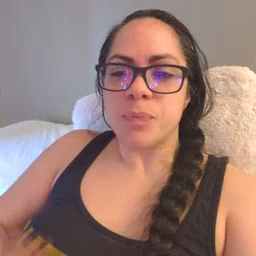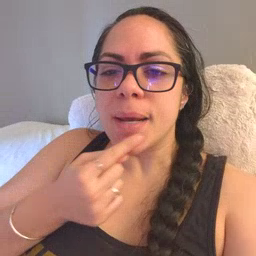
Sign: lips